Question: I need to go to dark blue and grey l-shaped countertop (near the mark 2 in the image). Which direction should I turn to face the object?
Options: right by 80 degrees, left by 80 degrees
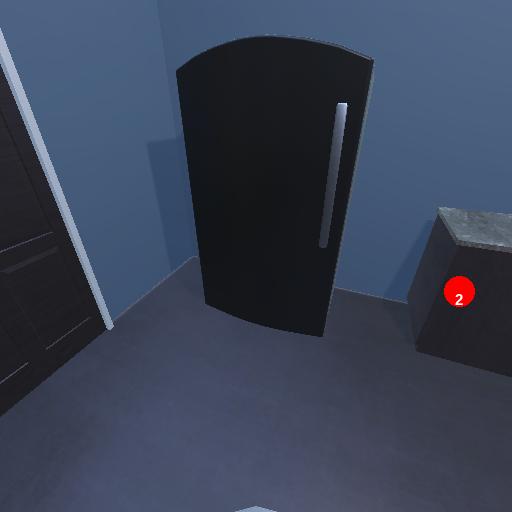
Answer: right by 80 degrees